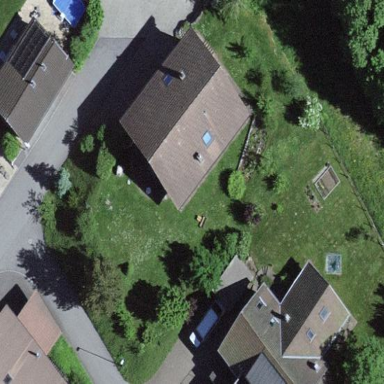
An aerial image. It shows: Residential building.